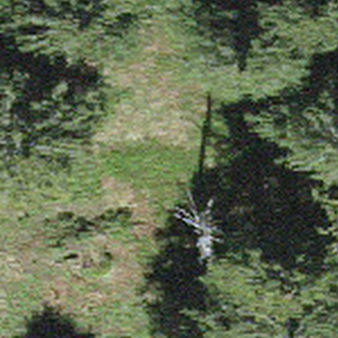
Label: other